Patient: sex F, age 63
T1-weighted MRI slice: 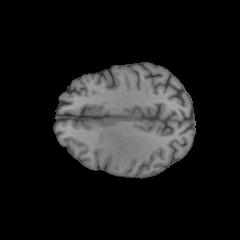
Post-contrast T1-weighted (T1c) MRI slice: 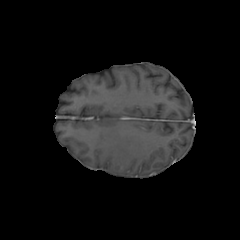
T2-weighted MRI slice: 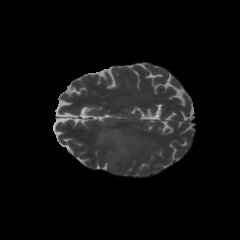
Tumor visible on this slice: yes
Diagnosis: Glioblastoma, IDH-wildtype
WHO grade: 4